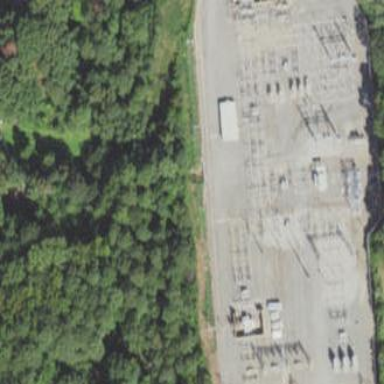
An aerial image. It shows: Substation surrounded by fence.